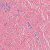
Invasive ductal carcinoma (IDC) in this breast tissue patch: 0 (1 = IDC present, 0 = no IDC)